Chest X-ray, AP view. Patient: 41 years old, sex M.
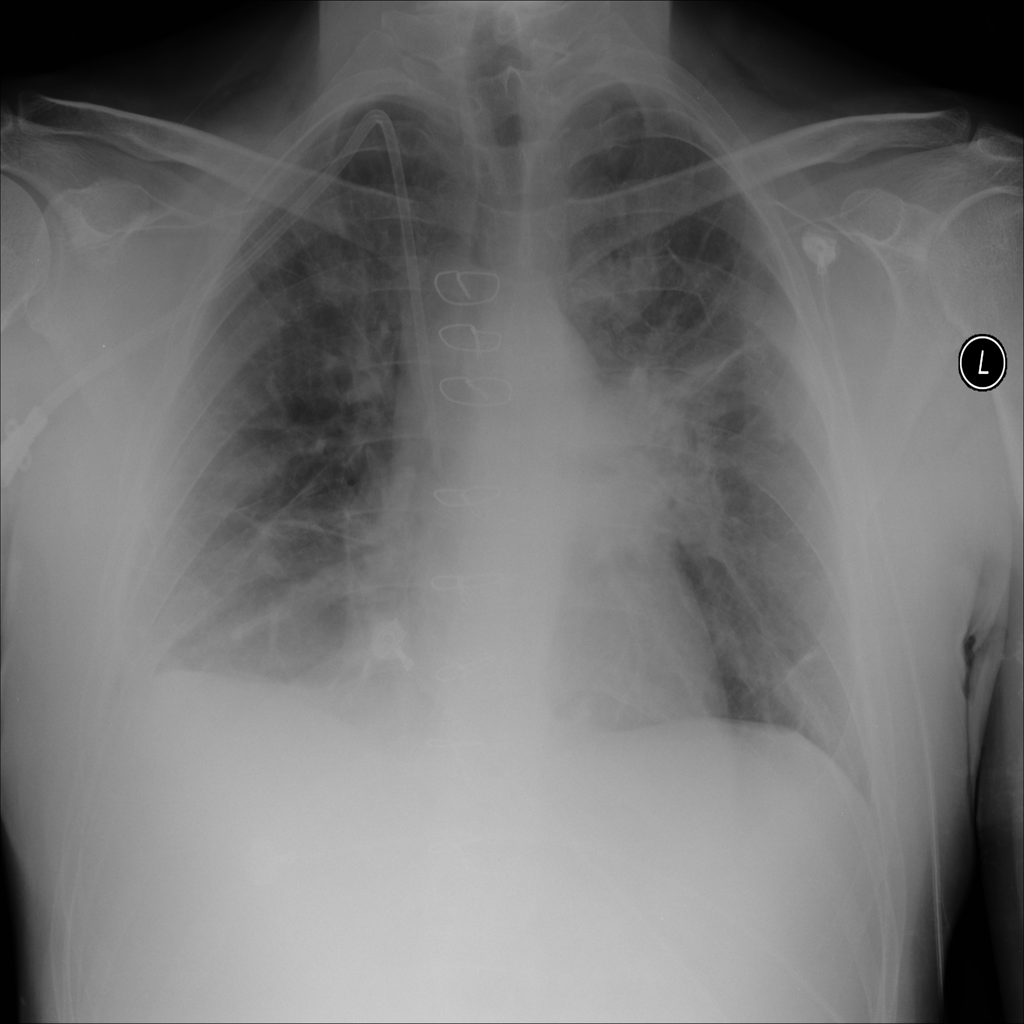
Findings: Atelectasis, Mass